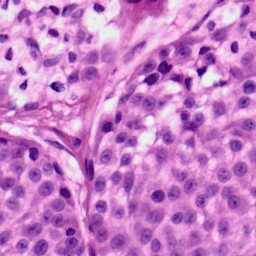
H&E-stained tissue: Skin